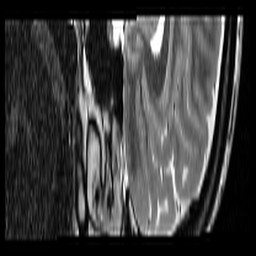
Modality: T2w
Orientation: sagittal
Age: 29
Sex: female
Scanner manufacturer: siemens
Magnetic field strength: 3 T
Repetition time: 7 s
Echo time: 0.085 s